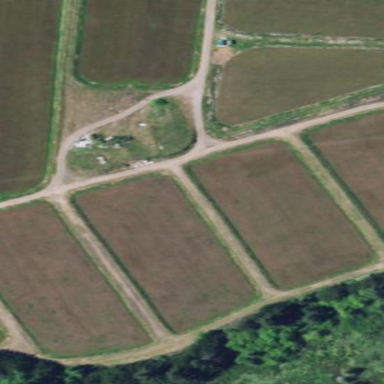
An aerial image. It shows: Farmland where cranberries are grown.